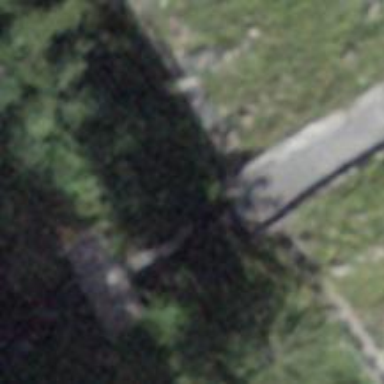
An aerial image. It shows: Path that crosses over ground.